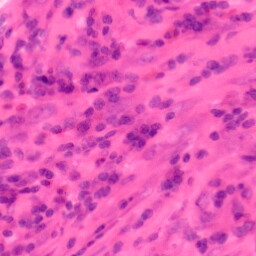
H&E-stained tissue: Colon